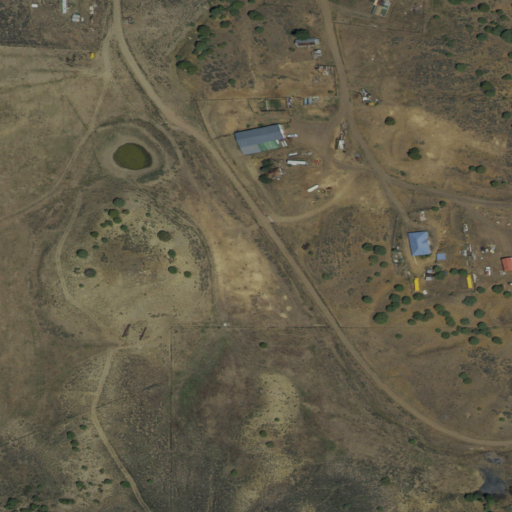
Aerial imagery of valley in New Mexico named Monero Canyon containing shrub and open development